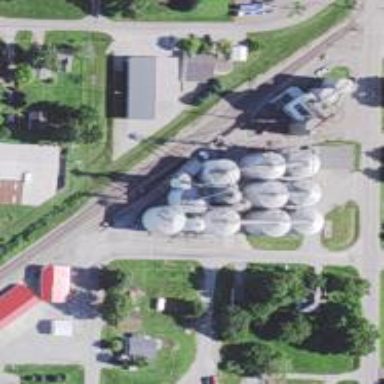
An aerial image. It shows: Industrial area dedicated to grain storage.